Question: R, I tried changing some strings in a particular column with mutate() and str_replace function, but I'm surprised 3 out of the 5 strings changed and 2 remain unchanged.
'''
food_quantity <- food_quantity %>%
mutate(Food_Group = str_replace(Food_Group, "Live meat animals (1000) 2/", "Live meat animals")) %>%
mutate(Food_Group = str_replace(Food_Group, "Fish and shellfish 3/", "Fish and shellfish")) %>%
mutate(Food_Group = str_replace(Food_Group, "Fruits 4/", "Fruits")) %>%
mutate(Food_Group = str_replace(Food_Group, "Other foods 5/", "Other foods")) %>%
mutate(Food_Group = str_replace(Food_Group, "Beverages (1000 KL) 6/", "Beverages"))
'''
The image shows the Live Meat Animals (1000) unchanged, and Beverages (1000 KL) remain unchanged as well, while other strings changed.

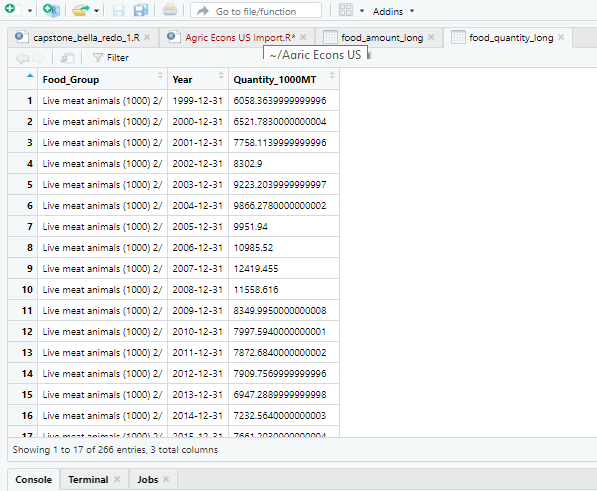
Answer: Looks like you're after 'recode' rather than 'str_replace_all' as you want to recode exact categories:
'''
library(dplyr)
food_quantity |>
mutate(Food_Group_new = recode(Food_Group,
"Live meat animals (1000) 2/" = "Live meat animals",
"Fish and shellfish 3/" = "Fish and shellfish",
"Fruits 4/" = "Fruits",
"Other foods 5/" = "Other foods",
"Beverages (1000 KL) 6/" = "Beverages"))
'''
Output:
'''
# A tibble: 5 x 2
Food_Group Food_Group_new
<chr> <chr>
1 Live meat animals (1000) 2/ Live meat animals
2 Fish and shellfish 3/ Fish and shellfish
3 Fruits 4/ Fruits
4 Other foods 5/ Other foods
5 Beverages (1000 KL) 6/ Beverages
'''
'stringr' you could use 'fixed' (or 'coll') to match a fixed string (approximately), so you avoid escaping the parenthesis.
'''
library(stringr)
library(dplyr)
food_quantity %>%
mutate(Food_Group = str_replace(Food_Group, fixed("Live meat animals (1000) 2/"), "Live meat animals")) %>%
mutate(Food_Group = str_replace(Food_Group, fixed("Fish and shellfish 3/"), "Fish and shellfish")) %>%
mutate(Food_Group = str_replace(Food_Group, fixed("Fruits 4/"), "Fruits")) %>%
mutate(Food_Group = str_replace(Food_Group, fixed("Other foods 5/"), "Other foods")) %>%
mutate(Food_Group = str_replace(Food_Group, fixed("Beverages (1000 KL) 6/"), "Beverages"))
'''
Output:
'''
# A tibble: 5 x 1
Food_Group
<chr>
1 Live meat animals
2 Fish and shellfish
3 Fruits
4 Other foods
5 Beverages
'''
Data:
'''
library(tibble)
food_quantity <- tibble(Food_Group = c("Live meat animals (1000) 2/",
"Fish and shellfish 3/",
"Fruits 4/",
"Other foods 5/",
"Beverages (1000 KL) 6/"))
'''